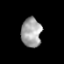
Tissue: prostate
Cell type: Epithelial cells
Senescence score: 0.3525
Nuclear area (px): 579
Mean DAPI intensity: 162.2